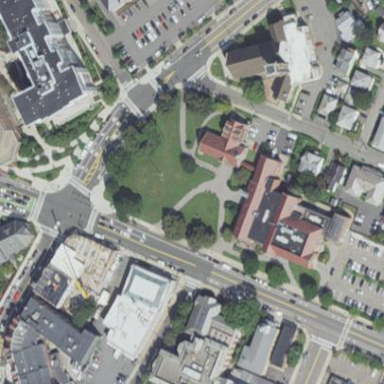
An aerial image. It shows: Civic building serving as library.